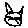
Label: cat